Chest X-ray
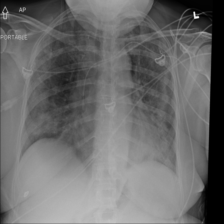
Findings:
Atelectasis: negative
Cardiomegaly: negative
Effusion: negative
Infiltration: negative
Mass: negative
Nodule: negative
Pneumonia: negative
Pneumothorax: negative
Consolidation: positive
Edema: negative
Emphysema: negative
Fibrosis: negative
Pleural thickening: negative
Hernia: negative